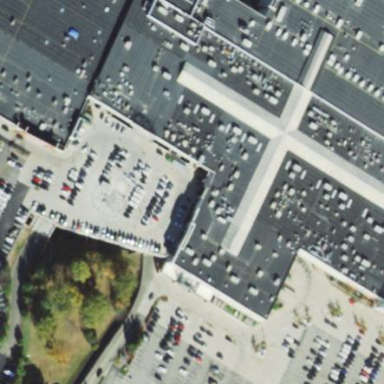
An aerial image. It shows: Multi-storey parking building.